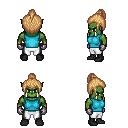
a pixel art fantasy rpg character, male body template, orc, green skin, teal sleeveless shirt, white pants, light blonde short topknot hairstyle, metal gloves, black shoes, four views (front, back, left, right), 2x2 character sprite sheet, small pixel art, hard edges, no anti-aliasing